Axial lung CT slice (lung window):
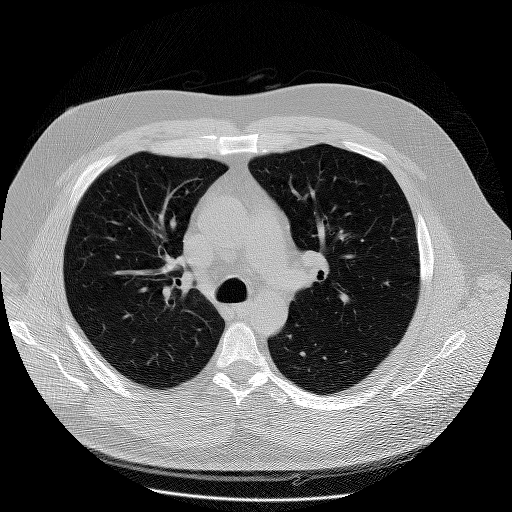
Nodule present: no